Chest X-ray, AP view. Patient: 48 years old, sex M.
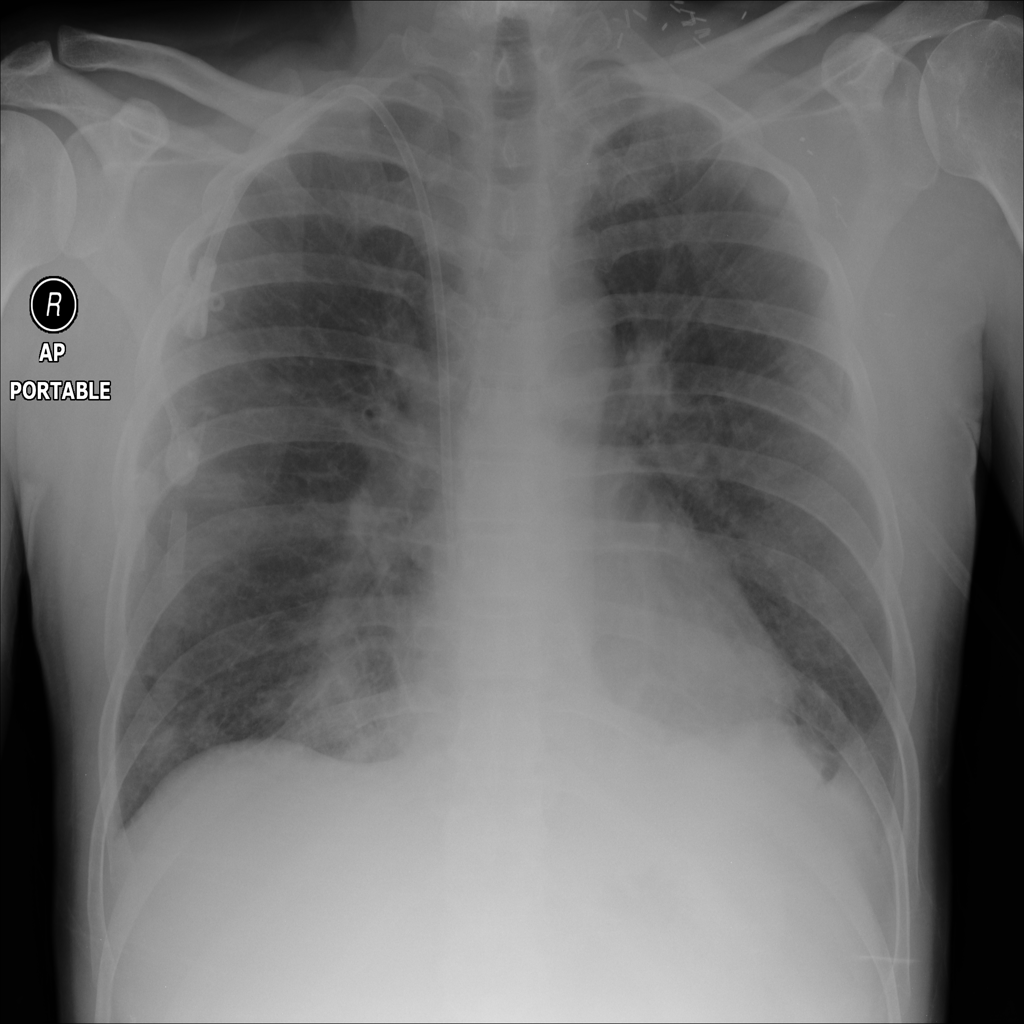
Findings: Edema, Effusion